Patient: sex M, age 57
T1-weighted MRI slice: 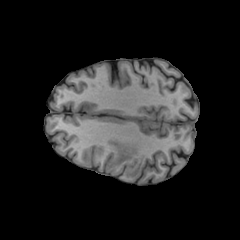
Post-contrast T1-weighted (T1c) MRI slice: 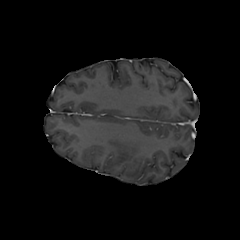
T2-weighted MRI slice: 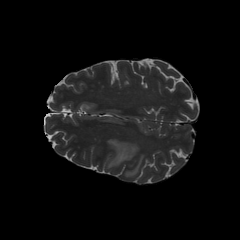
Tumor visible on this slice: yes
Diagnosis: Astrocytoma, IDH-wildtype
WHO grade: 2